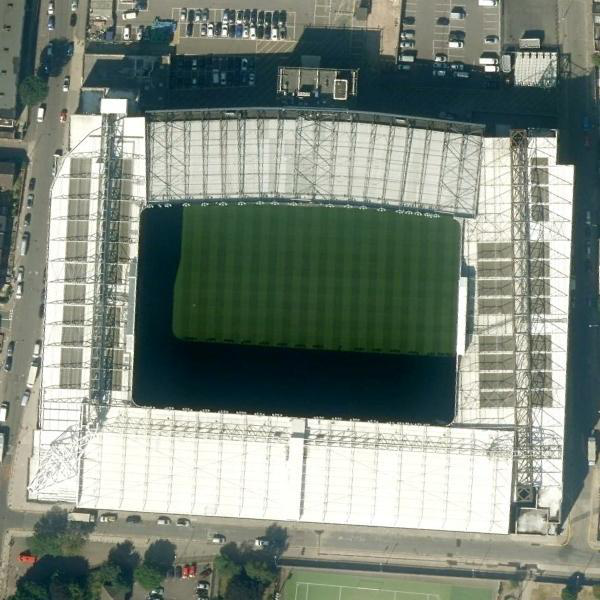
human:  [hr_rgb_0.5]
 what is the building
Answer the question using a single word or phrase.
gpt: stadium